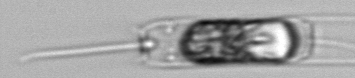
Label: Ditylum_brightwellii